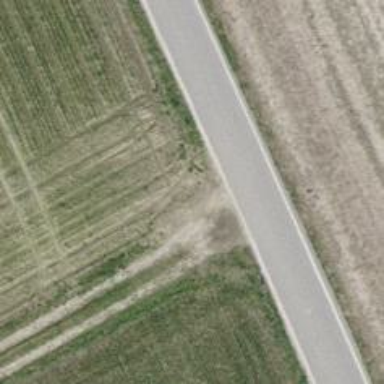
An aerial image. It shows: Track with pebblestone surface. The tracktype is grade4.